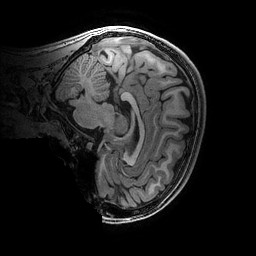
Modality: T1w
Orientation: sagittal
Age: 14
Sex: male
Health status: ill
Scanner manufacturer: ge
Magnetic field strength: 3 T
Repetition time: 0.007664 s
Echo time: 0.00342 s